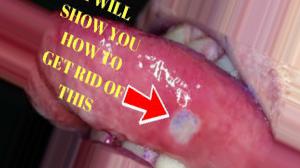
Condition: Mouth Ulcer